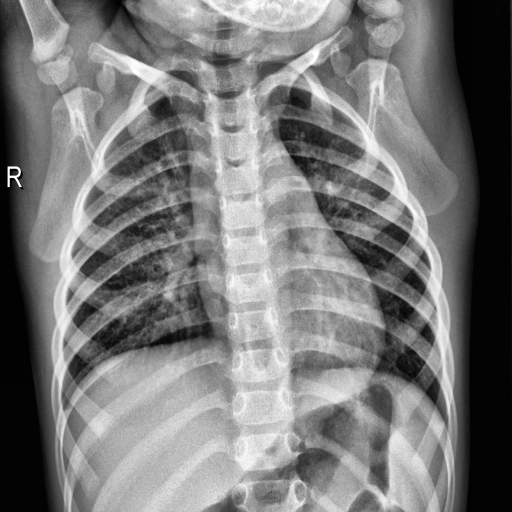
Finding: NORMAL